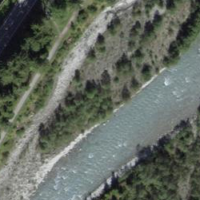
EUNIS habitat code: 14
Species observed at this site:
Euthystira brachyptera